Field crop: maize
Growth stage: 1
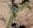
Species: atriplex